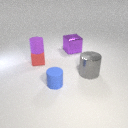
large purple metal cube to the left of large gray metal cylinder